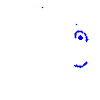
Particle: kaon